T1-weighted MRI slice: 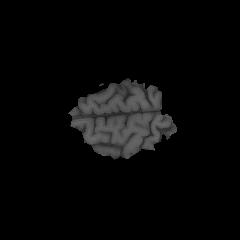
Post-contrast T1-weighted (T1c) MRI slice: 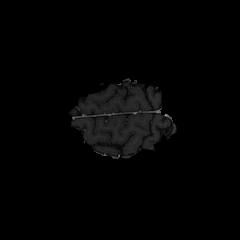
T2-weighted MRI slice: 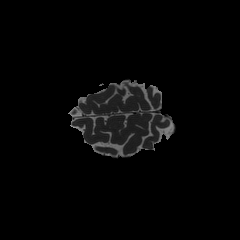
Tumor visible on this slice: no